Field crop: tomato
Growth stage: 1
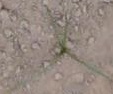
Species: cyperus